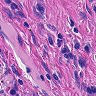
Metastatic tissue present: no